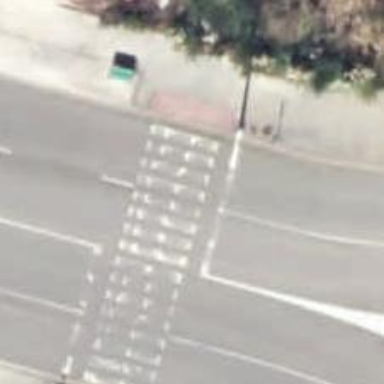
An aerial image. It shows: Zebra crossing on the road.